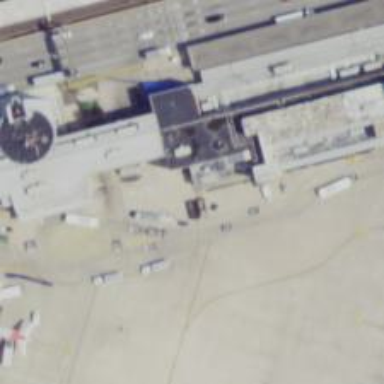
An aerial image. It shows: Apron at the airport.